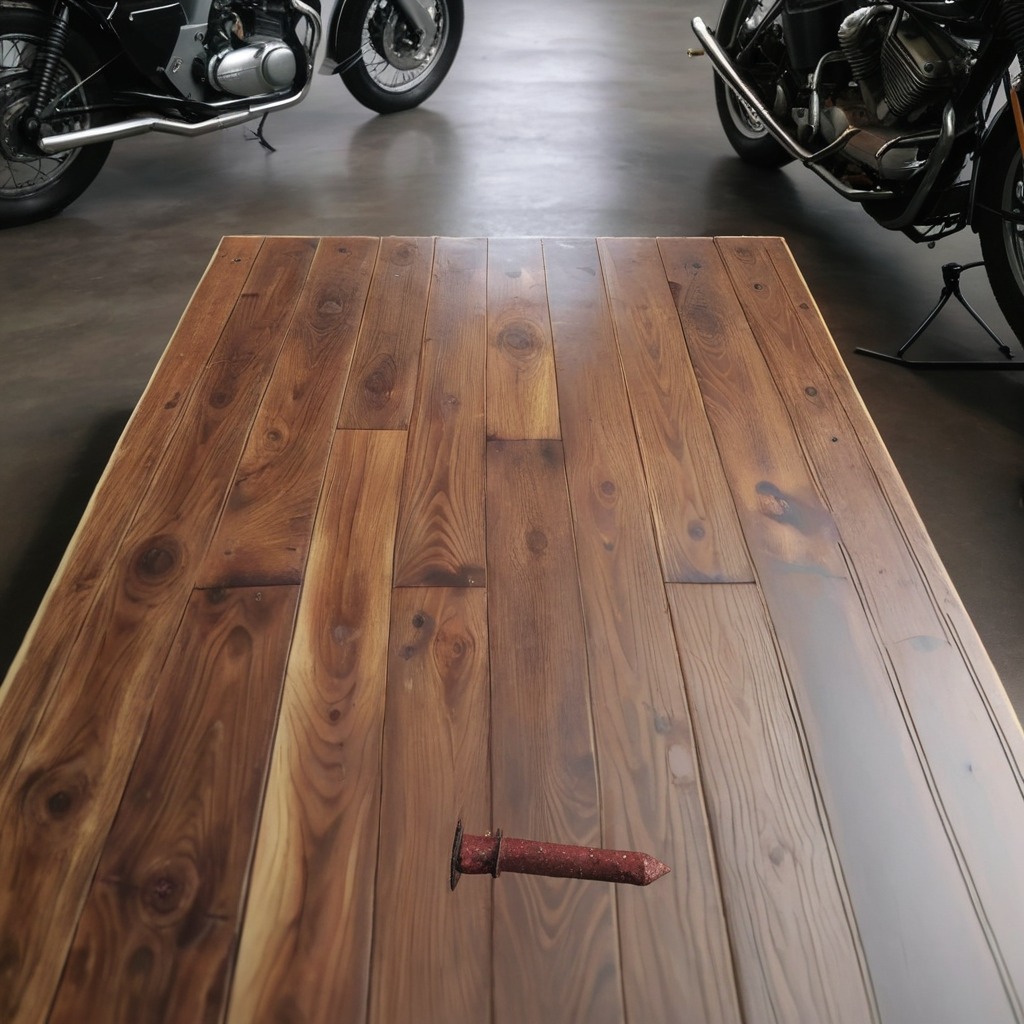
An iron nail is lying on the wooden table.